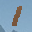
Label: 1